Question: Thank you for looking into this. I am fairly new to SSIS and got stuck. I have googled a lot of resources but dont see anybody else having the same issue.
I have created an SSIS package which downloads a 'abc.zip' file from a website. I am unzipping the file using 'Execute Process Task', the unzipped file is in 'abc.DBF' format. I am importing the data from the 'abc.dbf' into sql server 2008R2. The package runs fine and exactly as intended when I run it in BIDS without config file, but when I create a config file for the package it fails at the Connection at 'DBF Source' in the Data Flow Task with the errors mentioned below:

<URL>] Error: SSIS Error Code DTS_E_CANNOTACQUIRECONNECTIONFROMCONNECTIONMANAGER. The AcquireConnection method call to the connection manager "DBF Connection" failed with error code 0xC0202009. There may be error messages posted before this with more information on why the AcquireConnection method call failed.
[SSIS.Pipeline] Error: component "DBF Source" (1) failed validation and returned error code 0xC020801C.
[SSIS.Pipeline] Error: One or more component failed validation.
Error: There were errors during task validation.
[Connection manager "DBF Connection"] Error: SSIS Error Code DTS_E_OLEDBERROR. An OLE DB error has occurred. Error code: 0x80040E21.
An OLE DB record is available. Source: "Microsoft OLE DB Service Components" Hresult: 0x80040E21 Description: "Multiple-step OLE DB operation generated errors. Check each OLE DB status value, if available. No work was done.".
I have configured the 'DBF Connection' as suggested in <URL> and works find without config.
I have not changed anything but just created a config file and I am using it on the same machine, with the same settings. Any help is appreciated. Thanks again.
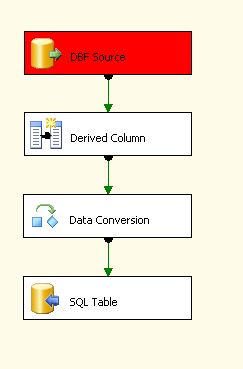
Answer: Apologize for not being able to answer this earlier and thank each and everyone of you for taking time to look into this issue. I was able to finally get the package working by using the UNC path in my package. I saw that my package was working fine when run in the test environment but was failing when I created a configuration file. So I decided not to change anything in my Config file and the only way I thought I could do this was to use a UNC path (for the connection strings) which would allow me run the package with configuration file but without modifying anything in configuration file in production.